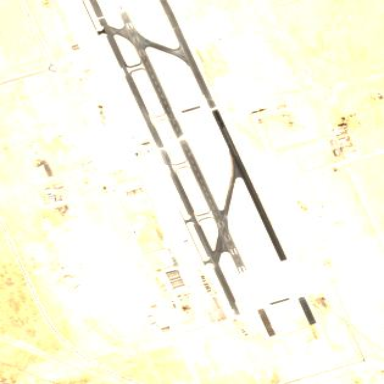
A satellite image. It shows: Apron at the airport.